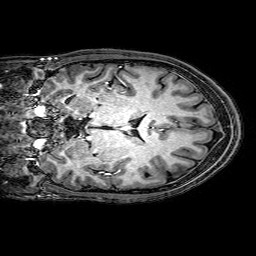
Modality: T1w
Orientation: coronal
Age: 22
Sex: male
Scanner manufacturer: philips
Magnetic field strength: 3 T
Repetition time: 0.009 s
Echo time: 0.0035 s